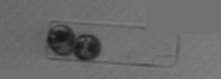
Label: Guinardia_delicatula_TAG_internal_parasite